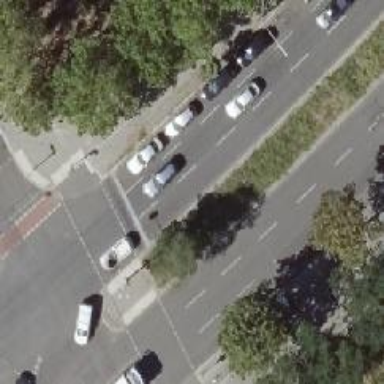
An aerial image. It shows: Road with traffic signals.